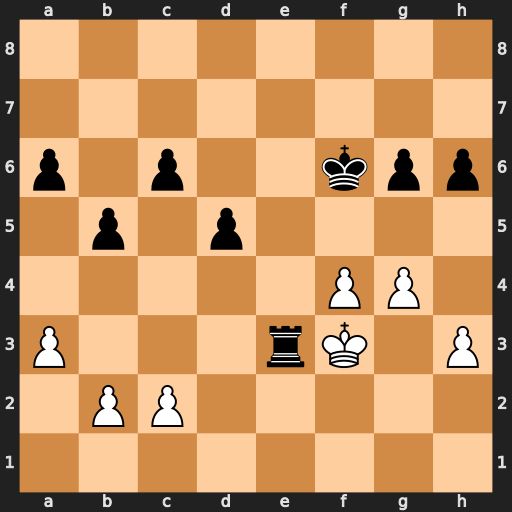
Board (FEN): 8/8/p1p2kpp/1p1p4/5PP1/P3rK1P/1PP5/8
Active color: w
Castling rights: -
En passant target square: -
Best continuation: Kxe3 c5 b4 c4 Kd4